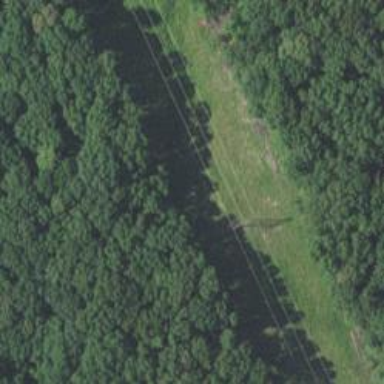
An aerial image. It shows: H-frame designed tower for power lines.